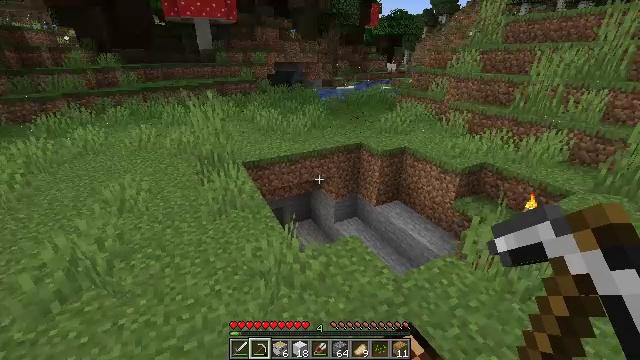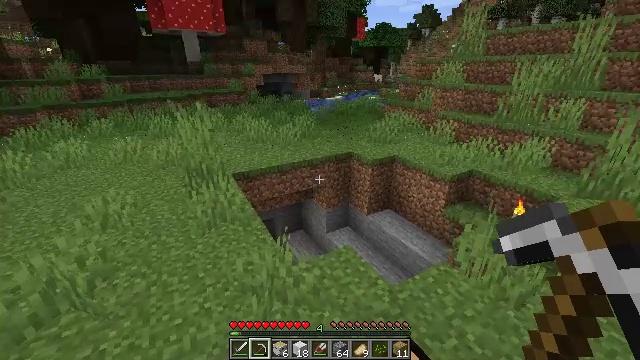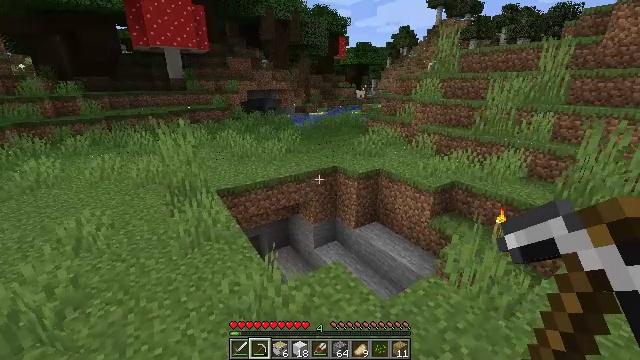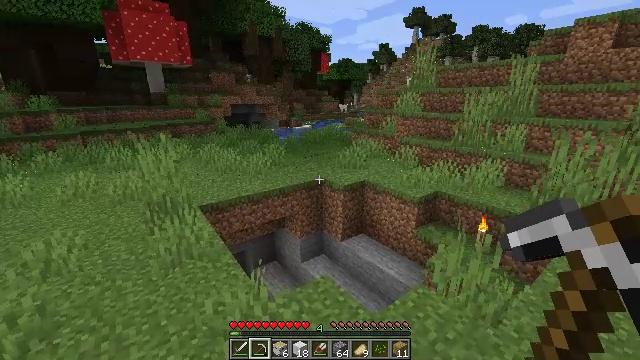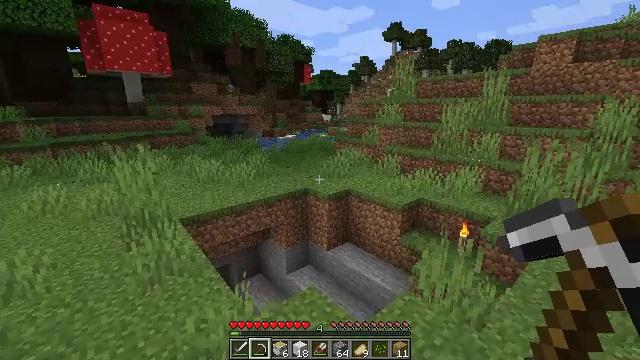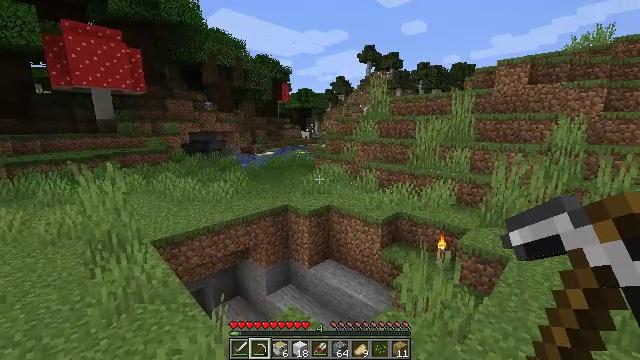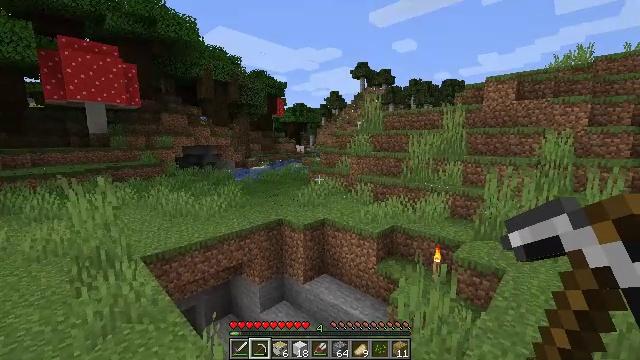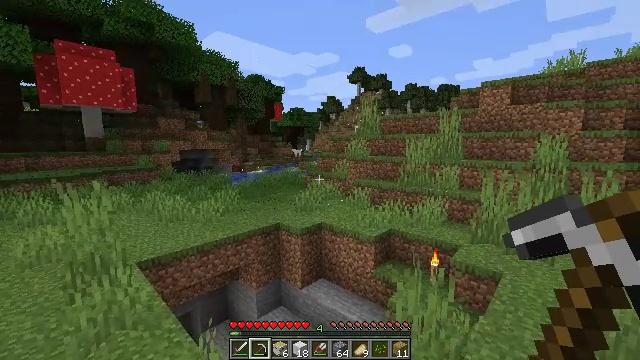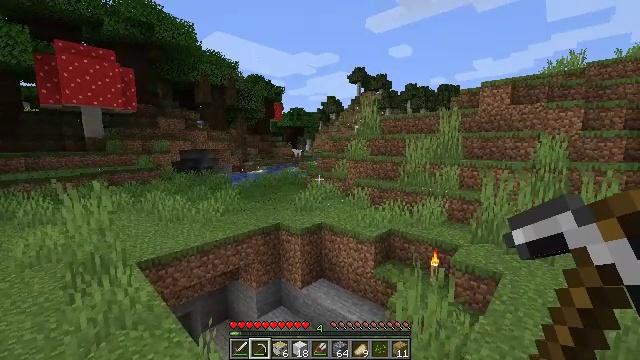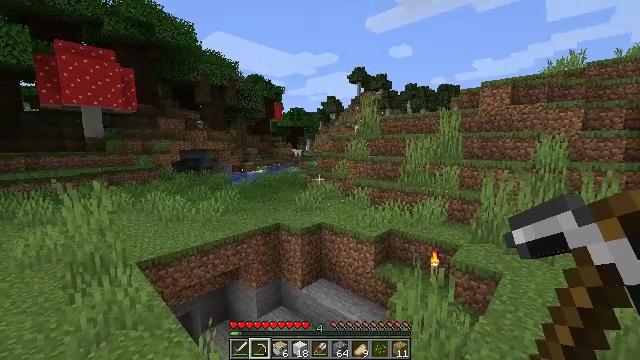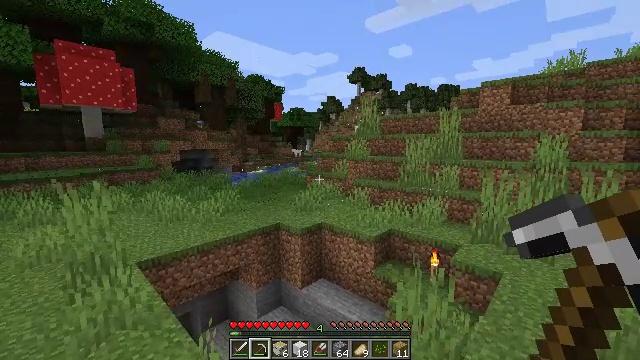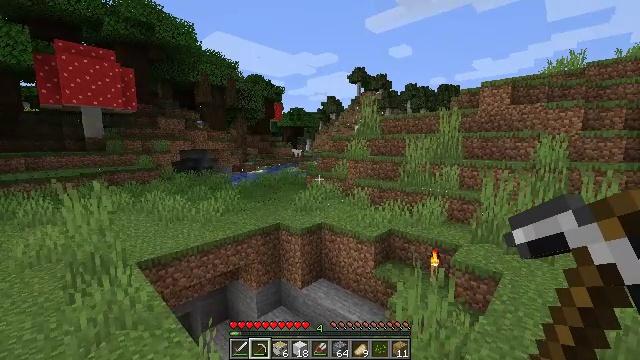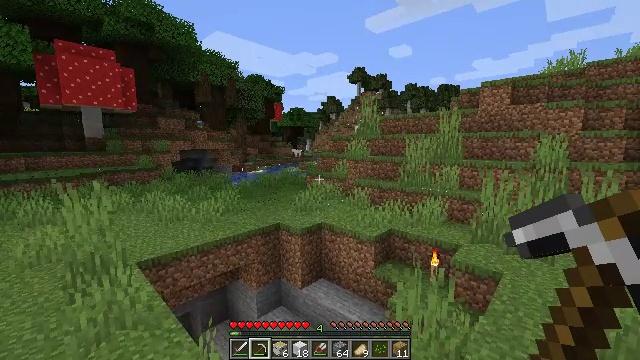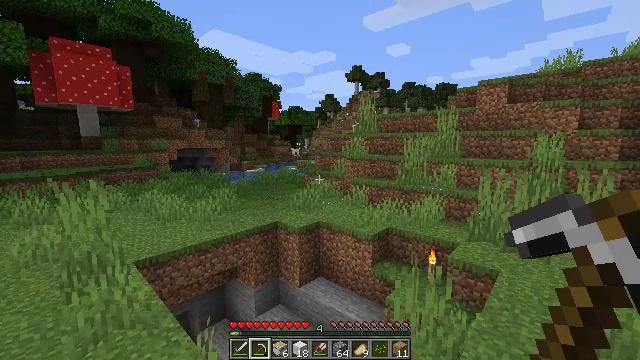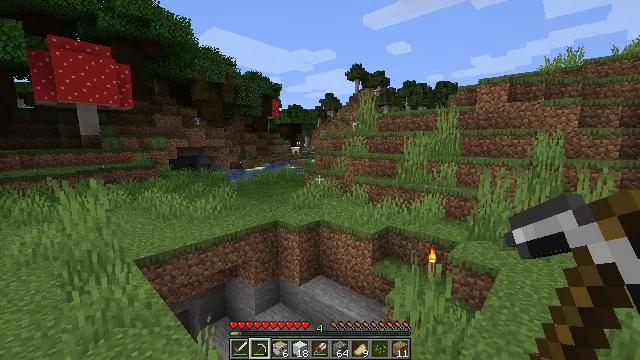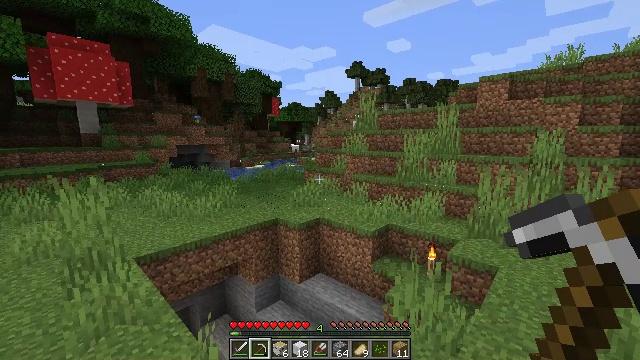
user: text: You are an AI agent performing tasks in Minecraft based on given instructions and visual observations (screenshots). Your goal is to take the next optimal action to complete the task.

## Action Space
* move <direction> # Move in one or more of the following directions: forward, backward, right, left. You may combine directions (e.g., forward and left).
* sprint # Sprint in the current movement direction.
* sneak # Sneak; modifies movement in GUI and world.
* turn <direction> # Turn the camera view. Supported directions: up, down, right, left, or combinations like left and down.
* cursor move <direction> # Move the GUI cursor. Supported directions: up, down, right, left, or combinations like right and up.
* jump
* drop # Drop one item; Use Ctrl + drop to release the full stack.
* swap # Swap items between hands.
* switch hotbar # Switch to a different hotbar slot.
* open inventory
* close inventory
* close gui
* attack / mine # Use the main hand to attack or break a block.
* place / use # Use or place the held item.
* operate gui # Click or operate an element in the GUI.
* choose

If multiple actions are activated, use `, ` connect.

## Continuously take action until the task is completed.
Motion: motion action
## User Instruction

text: Put black wool and wooden planks to craft a black bed.
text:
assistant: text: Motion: turn right and up
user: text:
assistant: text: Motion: turn right and up
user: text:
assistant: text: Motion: turn right and up
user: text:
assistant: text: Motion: turn right and up
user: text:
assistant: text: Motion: turn right and up
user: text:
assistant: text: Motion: turn right and up
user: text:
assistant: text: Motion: no_op
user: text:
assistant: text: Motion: no_op
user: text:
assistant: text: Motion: no_op
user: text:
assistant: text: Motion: no_op
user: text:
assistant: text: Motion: no_op
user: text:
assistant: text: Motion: no_op
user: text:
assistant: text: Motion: no_op
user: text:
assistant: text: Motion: no_op
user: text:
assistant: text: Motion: no_op
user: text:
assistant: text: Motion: no_op
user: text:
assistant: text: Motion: no_op
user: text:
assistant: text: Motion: no_op
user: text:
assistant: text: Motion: no_op
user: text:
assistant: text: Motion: no_op
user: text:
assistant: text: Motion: no_op
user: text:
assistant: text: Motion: turn right
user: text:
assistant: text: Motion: turn right
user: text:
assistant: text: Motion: turn right and up
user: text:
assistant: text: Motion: no_op
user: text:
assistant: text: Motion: no_op
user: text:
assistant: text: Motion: no_op
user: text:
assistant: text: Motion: no_op
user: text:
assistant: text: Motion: no_op
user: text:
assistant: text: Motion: no_op